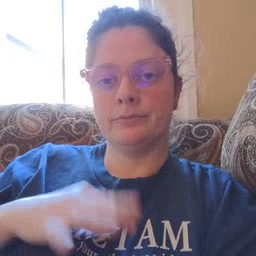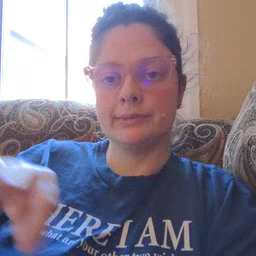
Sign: frenchfries